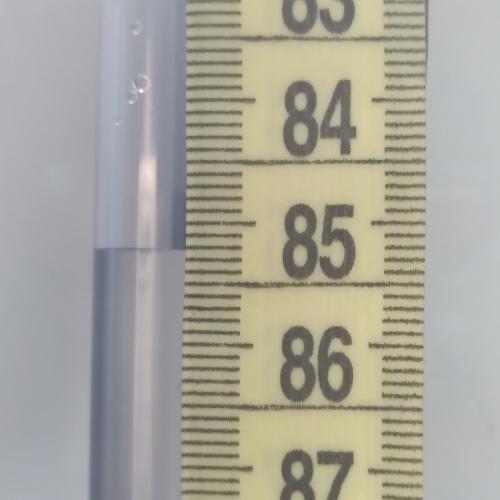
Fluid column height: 85.2 cm